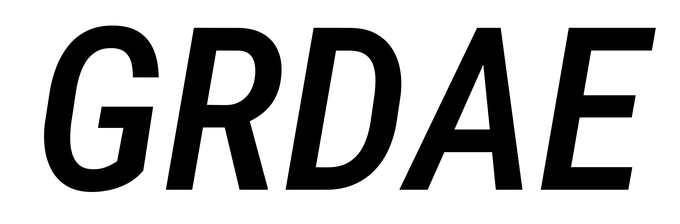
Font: Roboto-Italic_Condensed_Medium_Italic